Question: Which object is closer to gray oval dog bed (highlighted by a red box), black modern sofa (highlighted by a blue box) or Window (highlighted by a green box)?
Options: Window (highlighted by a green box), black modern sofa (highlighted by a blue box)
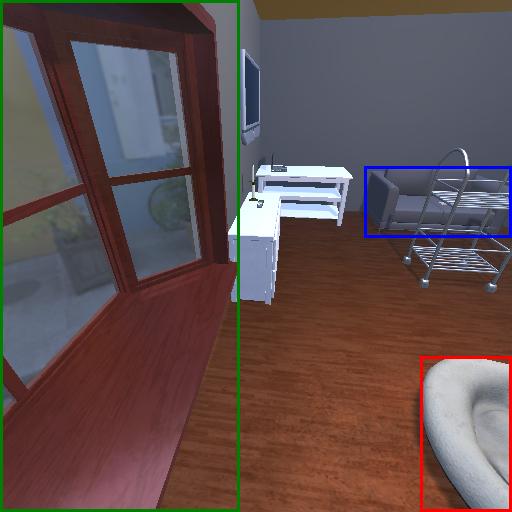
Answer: Window (highlighted by a green box)